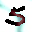
Label: 5